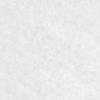
Label: no_change